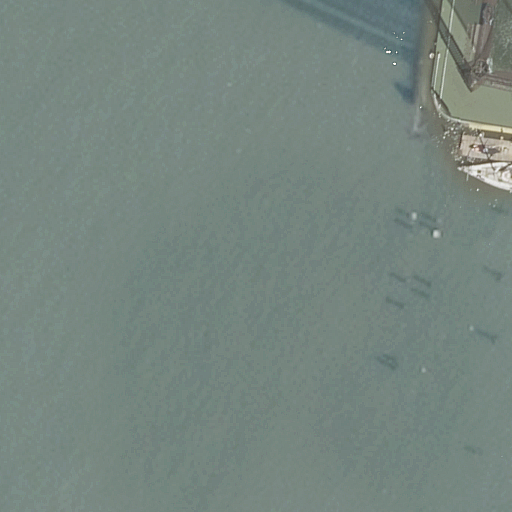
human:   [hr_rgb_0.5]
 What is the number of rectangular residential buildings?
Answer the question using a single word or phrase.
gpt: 0

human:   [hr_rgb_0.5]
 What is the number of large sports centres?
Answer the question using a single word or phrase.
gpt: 1

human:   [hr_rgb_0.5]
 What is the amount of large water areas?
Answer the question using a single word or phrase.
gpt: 1

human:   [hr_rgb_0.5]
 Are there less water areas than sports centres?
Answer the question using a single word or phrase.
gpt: no

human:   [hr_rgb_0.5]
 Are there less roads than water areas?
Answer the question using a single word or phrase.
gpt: no

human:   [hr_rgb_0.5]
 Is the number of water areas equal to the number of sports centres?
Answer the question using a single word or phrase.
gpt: yes

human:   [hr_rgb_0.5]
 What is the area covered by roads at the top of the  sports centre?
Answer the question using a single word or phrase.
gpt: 0m2

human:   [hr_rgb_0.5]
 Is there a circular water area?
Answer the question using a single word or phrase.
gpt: no

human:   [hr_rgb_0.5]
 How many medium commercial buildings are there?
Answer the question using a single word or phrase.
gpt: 0

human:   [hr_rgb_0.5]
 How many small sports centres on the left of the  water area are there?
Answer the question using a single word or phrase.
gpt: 0

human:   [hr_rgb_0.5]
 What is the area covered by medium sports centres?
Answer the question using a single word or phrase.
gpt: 0m2

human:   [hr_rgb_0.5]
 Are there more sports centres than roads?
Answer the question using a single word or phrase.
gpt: no

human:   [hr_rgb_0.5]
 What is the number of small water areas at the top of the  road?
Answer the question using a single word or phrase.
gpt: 0

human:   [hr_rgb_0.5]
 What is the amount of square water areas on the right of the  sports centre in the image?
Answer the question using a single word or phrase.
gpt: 0

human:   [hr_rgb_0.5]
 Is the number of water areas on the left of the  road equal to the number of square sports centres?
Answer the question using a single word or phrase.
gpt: yes

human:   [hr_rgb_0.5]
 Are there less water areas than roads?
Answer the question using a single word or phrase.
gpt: no

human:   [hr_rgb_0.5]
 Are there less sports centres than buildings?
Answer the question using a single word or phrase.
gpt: no

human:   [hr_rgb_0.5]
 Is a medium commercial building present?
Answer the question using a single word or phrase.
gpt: no

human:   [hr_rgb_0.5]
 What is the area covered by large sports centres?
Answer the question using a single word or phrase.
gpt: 7790m2

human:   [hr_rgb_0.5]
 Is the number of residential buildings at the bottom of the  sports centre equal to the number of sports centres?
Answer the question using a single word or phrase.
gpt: no

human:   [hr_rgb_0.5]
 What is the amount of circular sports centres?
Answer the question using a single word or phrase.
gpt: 0

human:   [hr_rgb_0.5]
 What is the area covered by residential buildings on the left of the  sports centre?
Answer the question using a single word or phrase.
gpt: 0m2

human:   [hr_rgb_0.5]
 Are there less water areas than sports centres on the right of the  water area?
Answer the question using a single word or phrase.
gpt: no

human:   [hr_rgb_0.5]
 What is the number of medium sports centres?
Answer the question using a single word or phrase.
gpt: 0

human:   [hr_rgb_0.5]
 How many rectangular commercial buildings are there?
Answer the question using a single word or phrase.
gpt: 0

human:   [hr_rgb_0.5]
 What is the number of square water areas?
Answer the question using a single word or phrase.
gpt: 0

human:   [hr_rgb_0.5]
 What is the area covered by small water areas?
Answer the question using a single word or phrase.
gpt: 0m2

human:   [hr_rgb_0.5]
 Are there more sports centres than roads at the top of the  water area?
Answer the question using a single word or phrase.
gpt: no

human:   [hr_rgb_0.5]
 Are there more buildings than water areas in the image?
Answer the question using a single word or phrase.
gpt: no

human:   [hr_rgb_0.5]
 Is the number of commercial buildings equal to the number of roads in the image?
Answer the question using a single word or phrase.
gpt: no

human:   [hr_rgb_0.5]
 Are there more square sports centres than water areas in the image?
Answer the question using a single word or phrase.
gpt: no

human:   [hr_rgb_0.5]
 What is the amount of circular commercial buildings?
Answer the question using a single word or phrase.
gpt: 0

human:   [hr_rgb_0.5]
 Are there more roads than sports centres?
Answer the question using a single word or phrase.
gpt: no

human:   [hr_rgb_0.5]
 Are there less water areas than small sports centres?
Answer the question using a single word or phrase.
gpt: no

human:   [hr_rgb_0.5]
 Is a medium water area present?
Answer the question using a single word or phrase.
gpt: no

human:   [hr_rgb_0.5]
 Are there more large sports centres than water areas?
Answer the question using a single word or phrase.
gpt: no